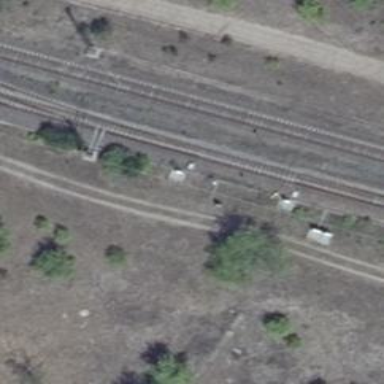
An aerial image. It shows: Railway switch.